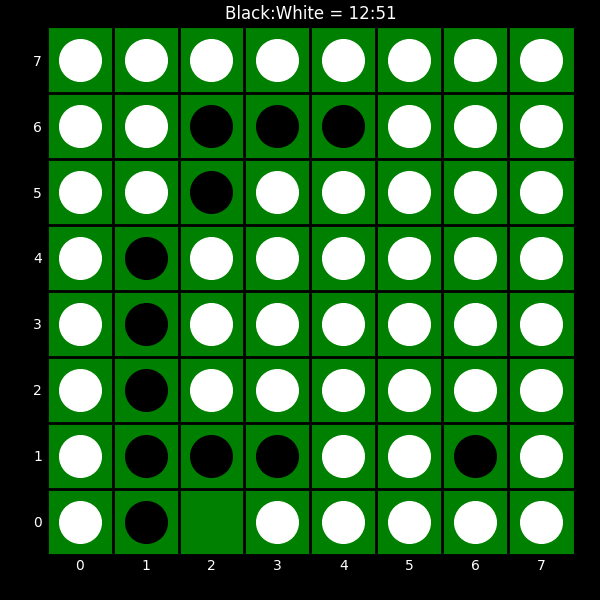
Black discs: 12
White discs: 51